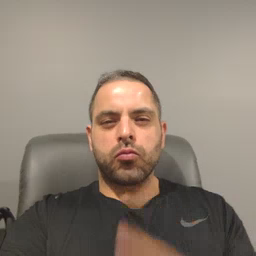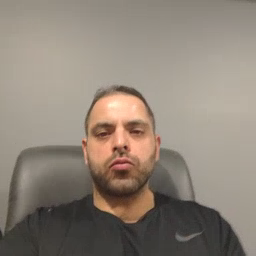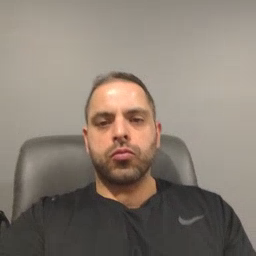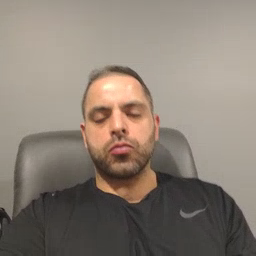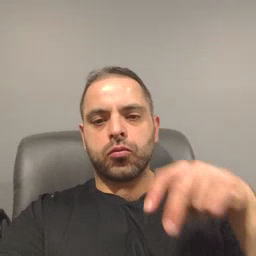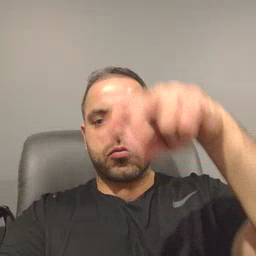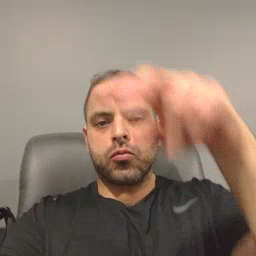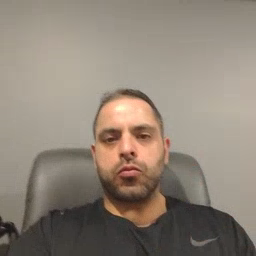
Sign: stairs